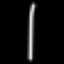
Label: line